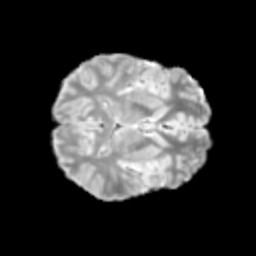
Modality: T2w
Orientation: axial
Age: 11
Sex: male
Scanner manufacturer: siemens
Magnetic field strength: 3 T
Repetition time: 3.8 s
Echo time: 0.07 s